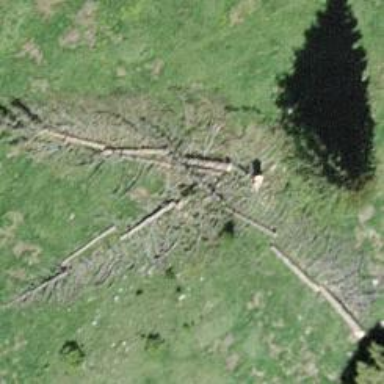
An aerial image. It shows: Needle-leaved tree in its natural environment.